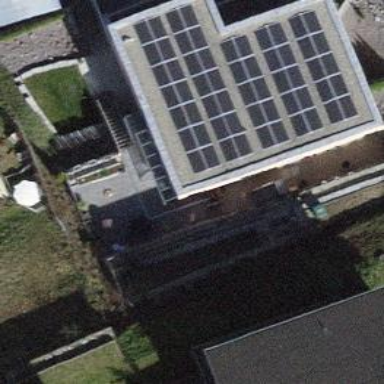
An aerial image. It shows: Solar power generator utilizing photovoltaic technology with solar photovoltaic panels.